【题型】解答题　【知识点】平面几何　【难度】medium
已知：$\triangle ABC$ 中, $AB = AC$, $AD$、$BE$ 是 $\triangle ABC$ 的两条高, 直线 $BE$ 与直线 $AD$ 交于点 $Q$。

(1)如图, 当 $\angle BAC$ 为锐角时,

\textcircled{1}求证：$DB^2 = DQ \cdot DA$；

\textcircled{2}如果 $\frac{AQ}{QD} = 3$, 求 $\angle C$ 的正切值；

(2)如果 $BQ = 3$, $EQ = 2$, 求 $\triangle ABC$ 的面积。

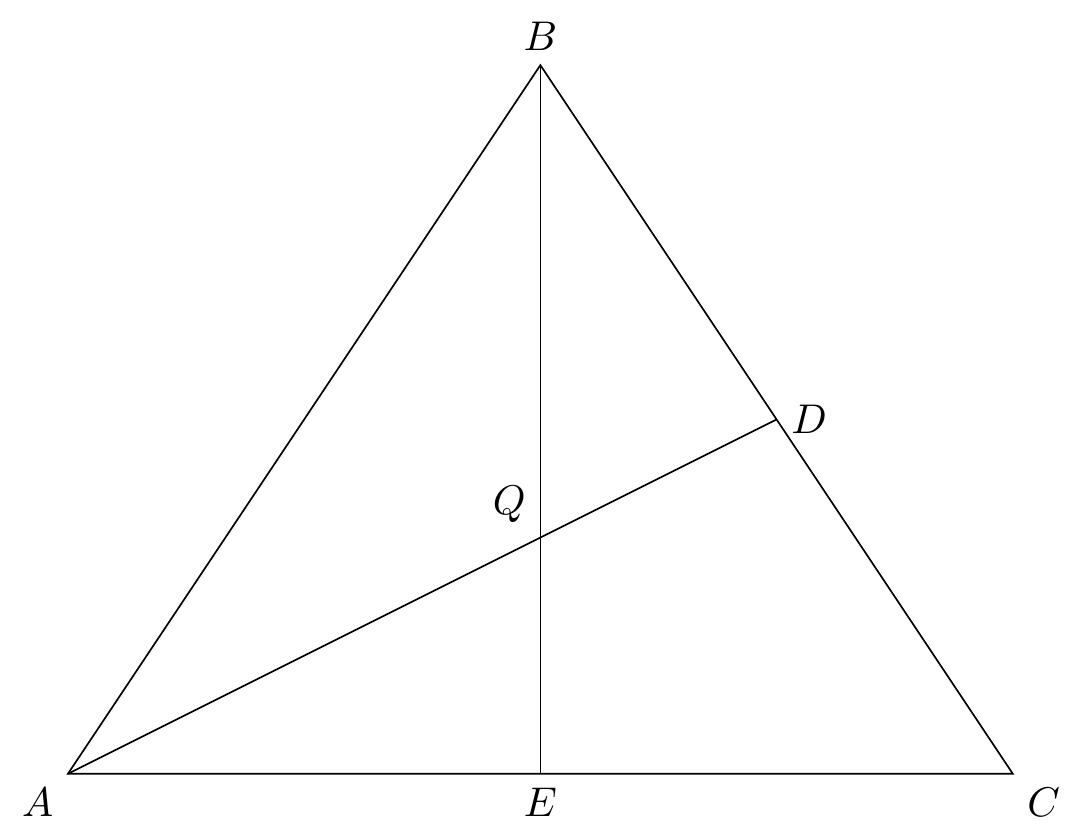
【解答】
解：(1)\textcircled{1}$\because$ $AB = AC$, $DA \perp BC$,

$\therefore$ $\angle BAD = \angle CAD$,

$\because$ $BE \perp AC$, $AD \perp BC$, $\angle C = \angle C$,

$\therefore$ $\angle CBE = \angle CAD$,

$\therefore$ $\angle BAD = \angle CBE$,

$\because$ $\angle ADB = \angle QDB$,

$\therefore$ $\triangle BDQ \sim \triangle ADB$,

$\therefore$ $\frac{DB}{DA} = \frac{DQ}{DB}$,

$\therefore$ $DB^2 = DQ \cdot DA$；

\textcircled{2} 设 $DQ = x$, 则 $AQ = 3x$, $AD = 4x$,

$\because$ $DB^2 = DQ \cdot DA$,

$\therefore$ $BD = 2x$,

$\because$ $AB = AC$, $AD \perp BC$,

$\therefore$ $BD = CD = 2x$,

在 Rt$\triangle ACD$ 中, $\tan \angle C = \frac{AD}{CD} = 2$；

(2)设 $DQ = x$,

$\because$ $\angle CBE = \angle CAD$, $\angle BQD = \angle AQE$,

$\therefore$ $\triangle BQD \sim \triangle AQE$,

$\therefore$ $\frac{BQ}{AQ} = \frac{DQ}{EQ}$,

$\because$ $BQ = 3$, $EQ = 2$,

$\therefore$ $AQ = \frac{6}{x}$,

$\because$ $DB^2 = DQ \cdot DA$, $DQ = x$,

$\therefore$ $BD^2 = 9 - x^2$,

$\therefore$ $9 - x^2 = x \cdot AD$,

\textcircled{1}当 $\angle BAC$ 为锐角时,

$\therefore$ $AD = AQ + DQ = x + \frac{6}{x}$,

$\therefore$ $9 - x^2 = x^2 + 6$,

解得, $x = \frac{\sqrt{6}}{2}$,

$\therefore$ $S_{\triangle ABC} = \frac{1}{2} BC \cdot AD = \frac{1}{2} \times \sqrt{30} \times (\frac{\sqrt{6}}{2} + 2\sqrt{6}) = \frac{15\sqrt{5}}{2}$；

\textcircled{2}当 $\angle BAC$ 为钝角时,

$\therefore$ $AD = DQ - AQ = x - \frac{6}{x}$,

$\therefore$ $9 - x^2 = x^2 - 6$,

解得, $x = \frac{\sqrt{30}}{2}$,

$\therefore$ $S_{\triangle ABC} = \frac{1}{2} BC \cdot AD = \frac{1}{2} \times \sqrt{6} \times (\frac{\sqrt{30}}{2} - \frac{2\sqrt{30}}{5}) = \frac{3\sqrt{5}}{10}$。

综上所述, $\triangle ABC$ 的面积为 $\frac{15\sqrt{5}}{2}$ 或 $\frac{3\sqrt{5}}{10}$。